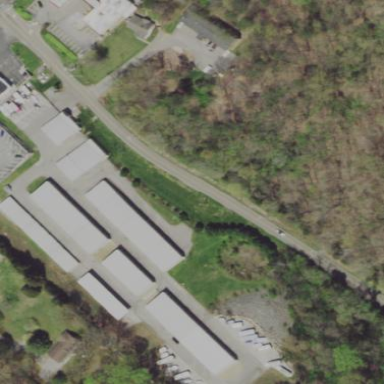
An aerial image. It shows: Storage rental shop.